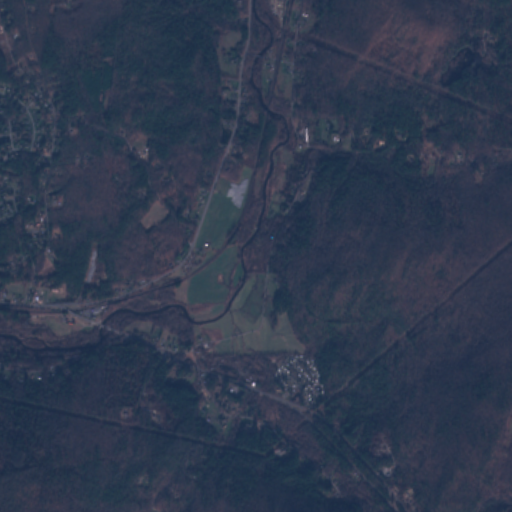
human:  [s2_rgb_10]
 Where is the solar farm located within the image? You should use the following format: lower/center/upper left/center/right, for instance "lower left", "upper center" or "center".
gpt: The solar farm is located in the center left of the image.
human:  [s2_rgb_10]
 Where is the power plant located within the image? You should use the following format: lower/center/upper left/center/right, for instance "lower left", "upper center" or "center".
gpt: There is no power plant in the image.